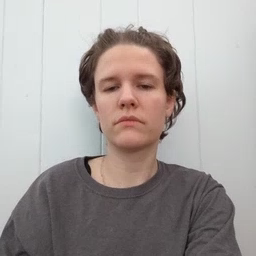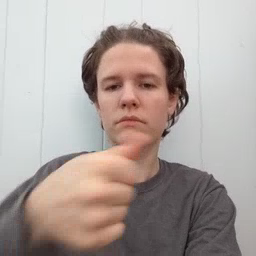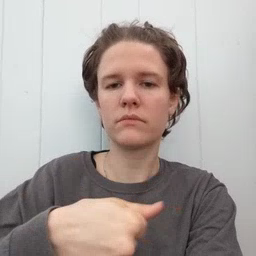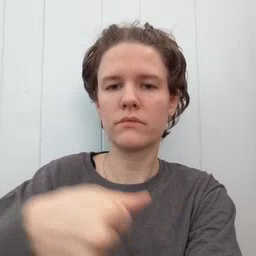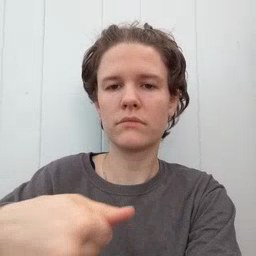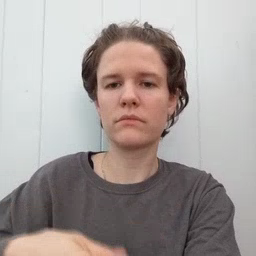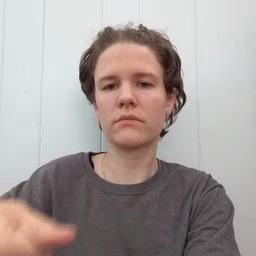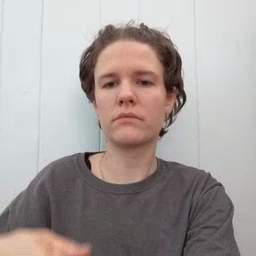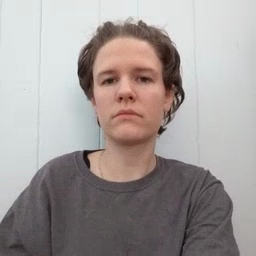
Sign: puzzle